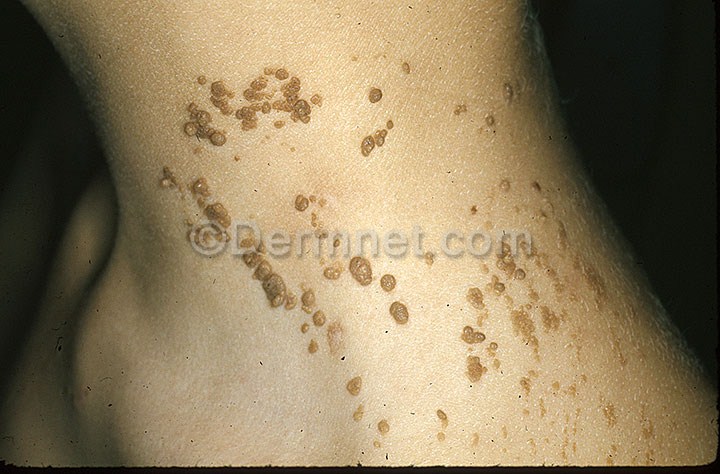
Disease: Seborrheic Keratoses and other Benign Tumors